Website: macys
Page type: customer-info-address
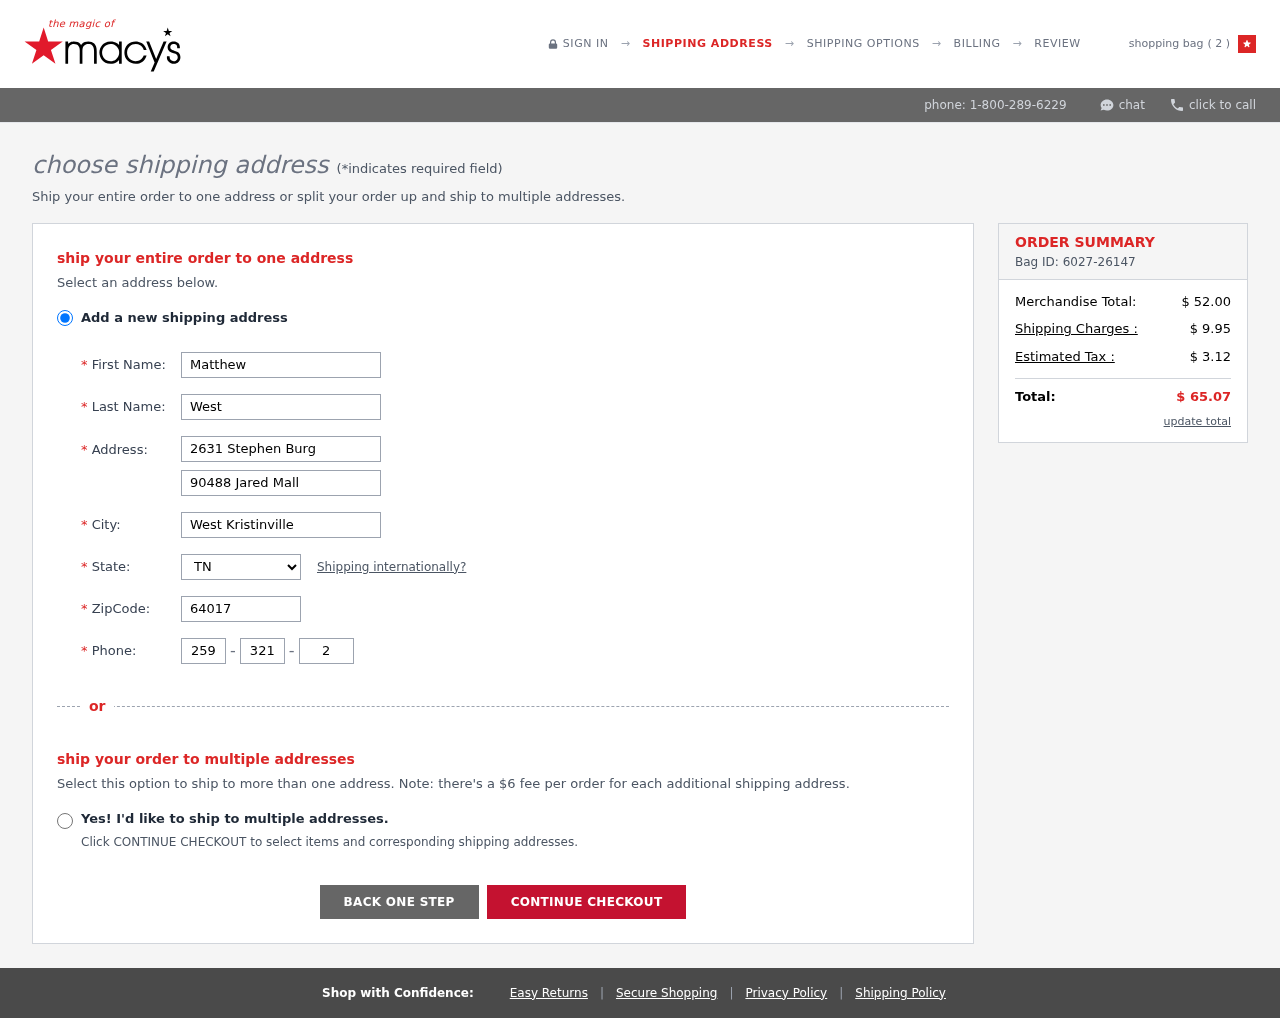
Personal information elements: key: PII_CITY
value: West Kristinville
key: PII_FIRSTNAME
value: Matthew
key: PII_LASTNAME
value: West
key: PII_PHONE_AREA
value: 259
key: PII_PHONE_PREFIX
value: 321
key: PII_PHONE_SUFFIX
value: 2928
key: PII_POSTCODE
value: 64017
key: PII_STATE_ABBR
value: TN
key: PII_STREET
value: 2631 Stephen Burg
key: PII_STREET2
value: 90488 Jared Mall
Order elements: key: ORDER_NUM_ITEMS
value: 2
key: ORDER_ID
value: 6027-26147
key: ORDER_SUBTOTAL
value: $ 52.00
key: ORDER_SHIPPING_COST
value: $ 9.95
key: ORDER_TAX
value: $ 3.12
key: ORDER_TOTAL
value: $ 65.07